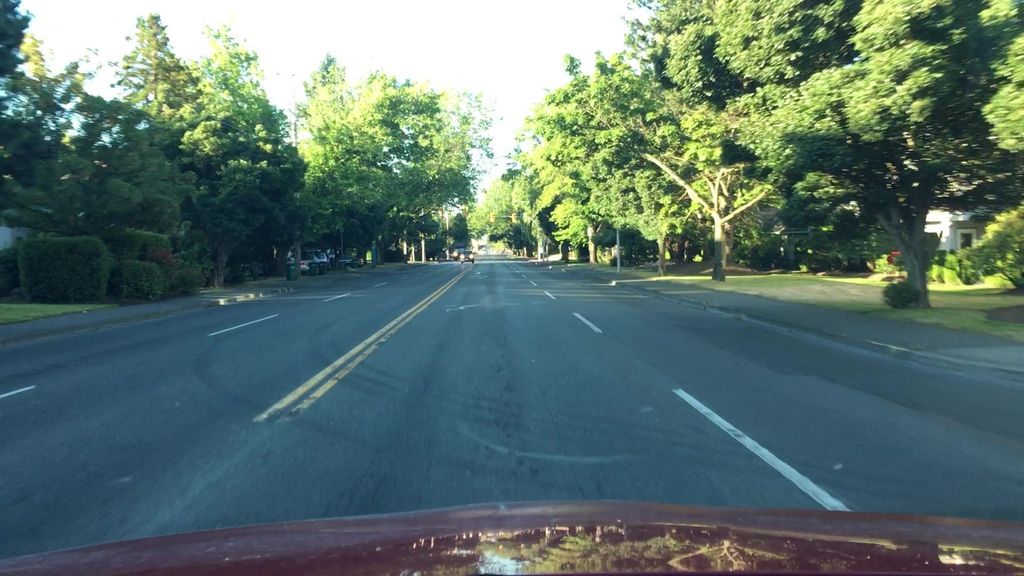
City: victoria